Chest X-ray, PA view. Patient: 51 years old, sex F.
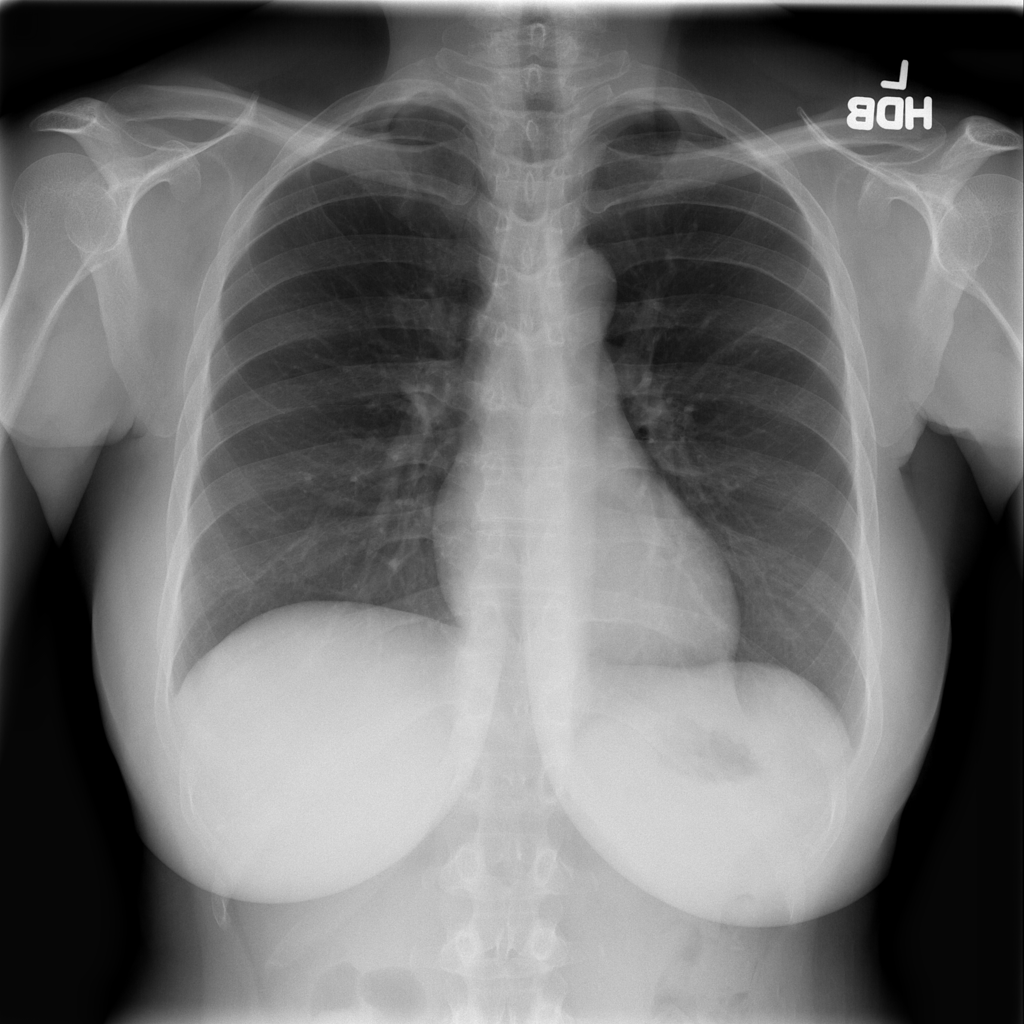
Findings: No Finding